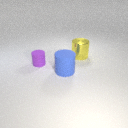
small purple rubber cylinder to the left of large blue rubber cylinder